Question: I have a csv file named Qid-NamedEntityMapping.csv having data like this:
'''
Q1000070 b'Myron V. George'
Q1000296 b'Fred (footballer, born 1979)'
Q1000799 b'Herbert Greenfield'
Q1000841 b'Stephen A. Northway'
Q1001203 b'Buddy Greco'
Q100122 b'Kurt Kreuger'
Q1001240 b'Buddy Lester'
Q1001867 b'Fyodor Stravinsky'
'''
The second column is 'ascii' encoded, and when I am reading the file using the following code, then also it not being read properly:
'''
import chardet
import pandas as pd
def find_encoding(fname):
r_file = open(fname, 'rb').read()
result = chardet.detect(r_file)
charenc = result['encoding']
return charenc
my_encoding = find_encoding('datasets/KGfacts/Qid-
NamedEntityMapping.csv')
df = pd.read_csv('datasets/KGfacts/Qid-
NamedEntityMapping.csv',error_bad_lines=False, encoding=my_encoding)
'''
But the output looks like this:

Also, I tried to use encoding='UTF-8'. but still, the output is the same.
What can be done to read it properly?
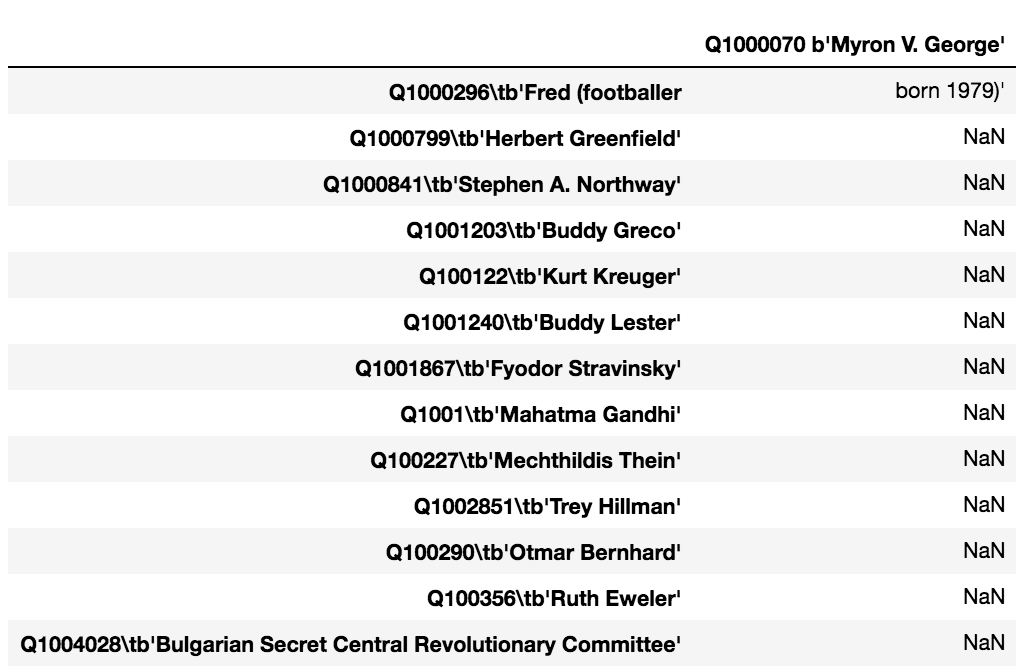
Answer: Looks like you have an improperly saved TSV file. Once you circumvent the TAB problem (as suggested in my comment), you can convert the column with names to a more suitable representation.
Let's assume that the second column of the dataframe is called "names". The 'b'XXX'' thing is probably a bytes [mis]representation of a string. Convert it to a 'bytes' object with 'ast.literal_eval' and then decode to a string:
'''
import ast
df["names"].apply(ast.literal_eval).apply(bytes.decode)
#0 Myron...
#1 Fred...
'''
Last but not least, your problem has almost nothing to do with encodings or charsets.